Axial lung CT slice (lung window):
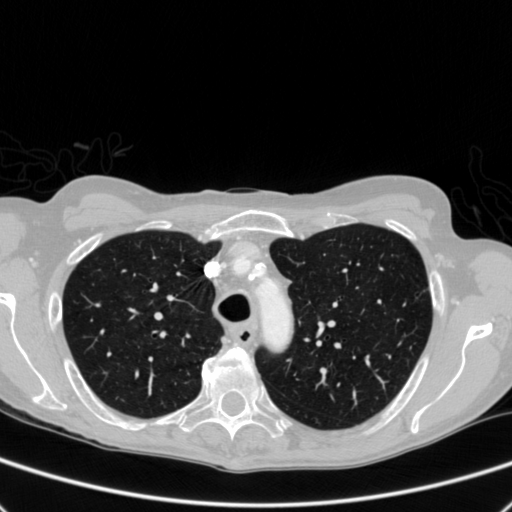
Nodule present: no